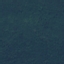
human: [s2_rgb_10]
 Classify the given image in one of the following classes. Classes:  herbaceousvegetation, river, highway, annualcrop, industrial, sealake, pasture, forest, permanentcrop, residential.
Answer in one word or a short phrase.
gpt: Forest